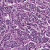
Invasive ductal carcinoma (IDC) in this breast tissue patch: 1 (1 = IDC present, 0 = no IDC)